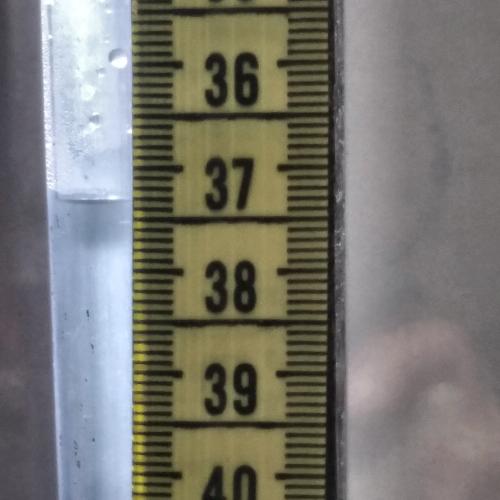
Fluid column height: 37.3 cm